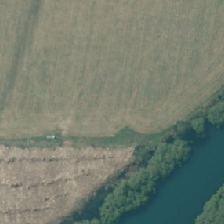
Land cover: high_producing_grassland